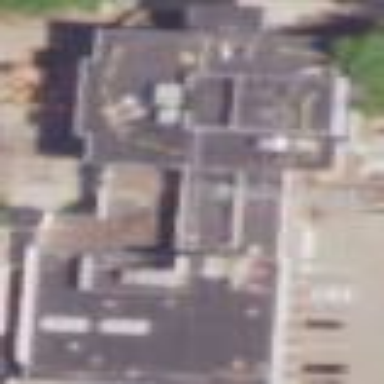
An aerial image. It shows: Town hall building.